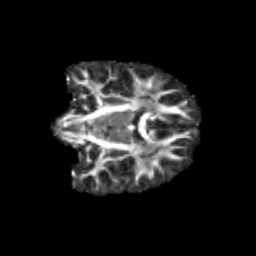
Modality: FA
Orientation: coronal
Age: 10
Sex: female
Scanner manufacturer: siemens
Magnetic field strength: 3 T
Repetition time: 3.8 s
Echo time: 0.07 s